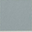
Piece: xx